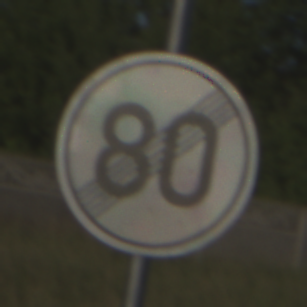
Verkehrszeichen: EndeGeschwindigkeit80
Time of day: MorningAfternoon
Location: Outdoor (Nature)
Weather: Clear
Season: NotSpecified
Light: Natural